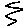
Label: zigzag